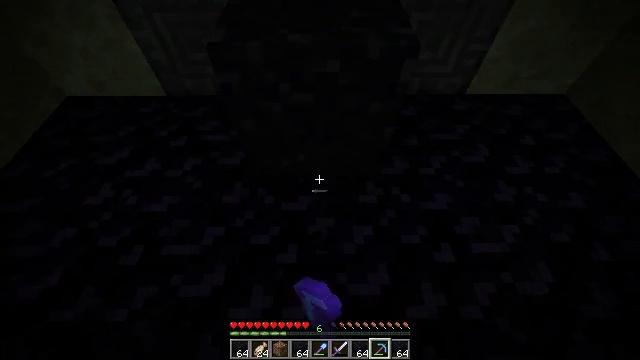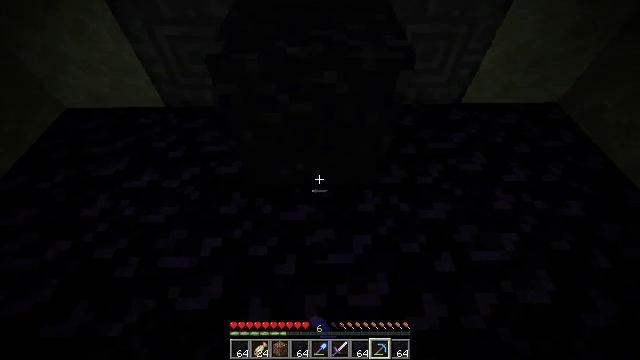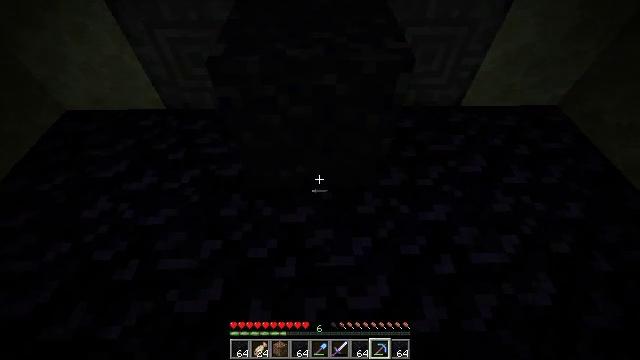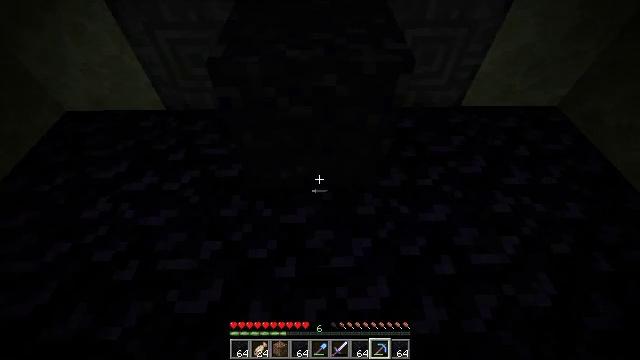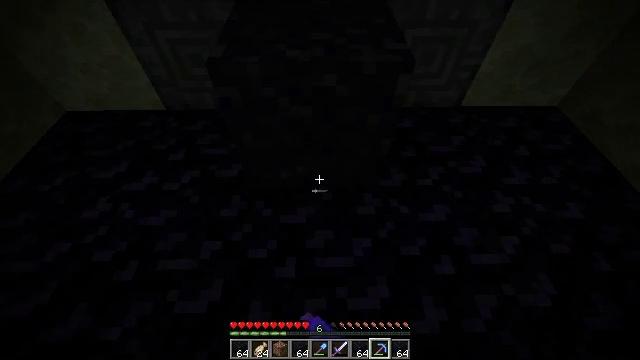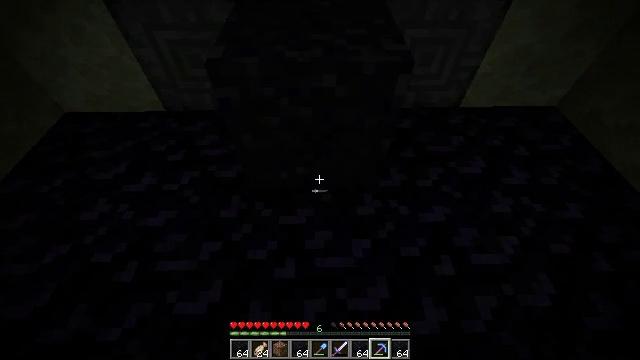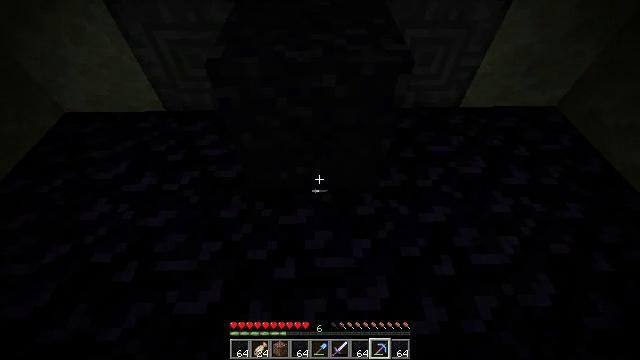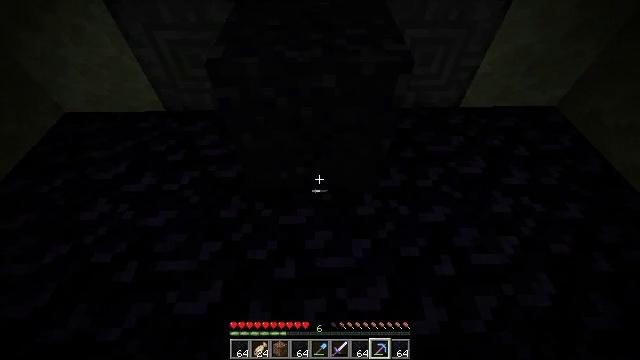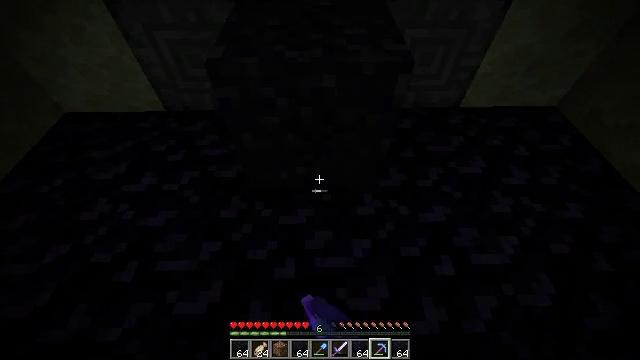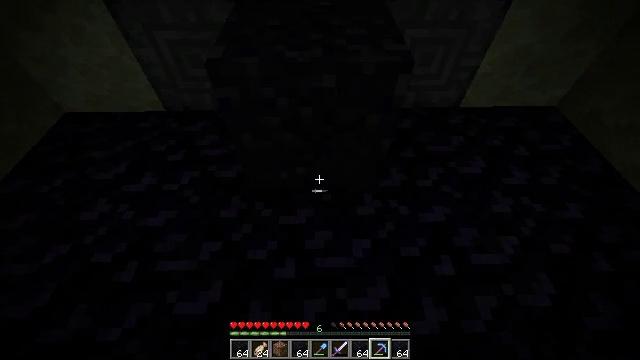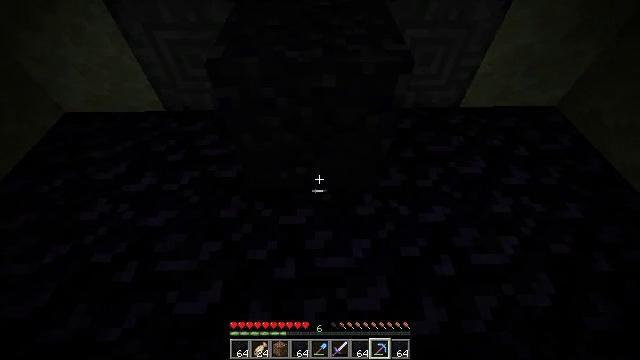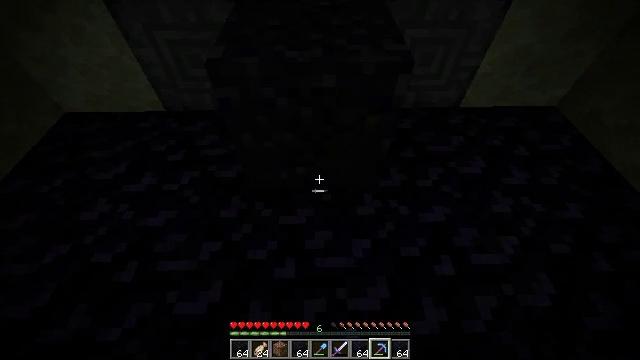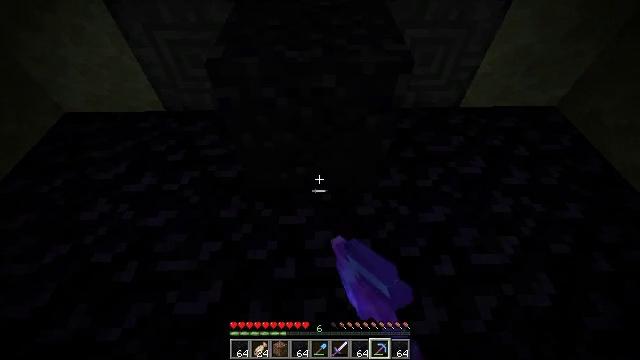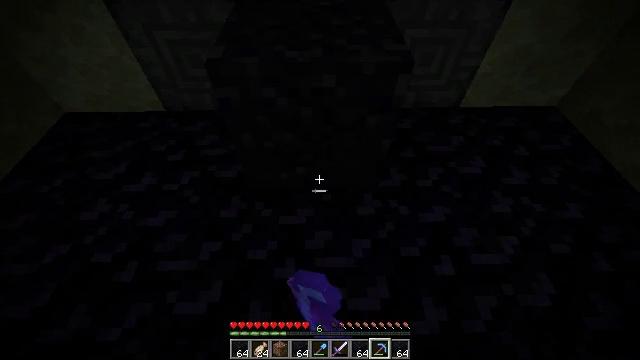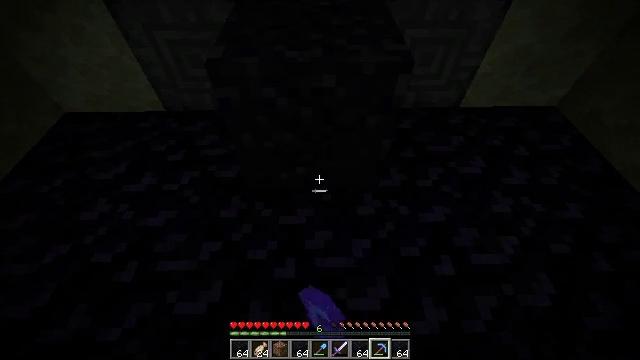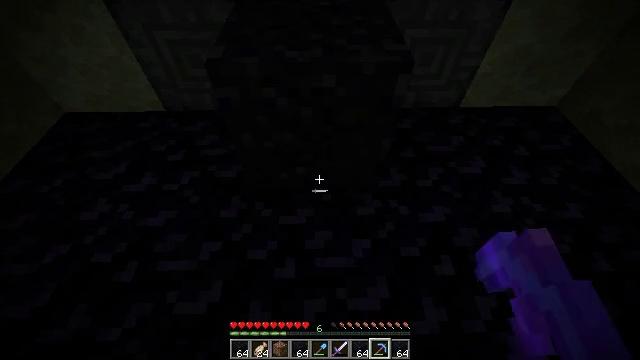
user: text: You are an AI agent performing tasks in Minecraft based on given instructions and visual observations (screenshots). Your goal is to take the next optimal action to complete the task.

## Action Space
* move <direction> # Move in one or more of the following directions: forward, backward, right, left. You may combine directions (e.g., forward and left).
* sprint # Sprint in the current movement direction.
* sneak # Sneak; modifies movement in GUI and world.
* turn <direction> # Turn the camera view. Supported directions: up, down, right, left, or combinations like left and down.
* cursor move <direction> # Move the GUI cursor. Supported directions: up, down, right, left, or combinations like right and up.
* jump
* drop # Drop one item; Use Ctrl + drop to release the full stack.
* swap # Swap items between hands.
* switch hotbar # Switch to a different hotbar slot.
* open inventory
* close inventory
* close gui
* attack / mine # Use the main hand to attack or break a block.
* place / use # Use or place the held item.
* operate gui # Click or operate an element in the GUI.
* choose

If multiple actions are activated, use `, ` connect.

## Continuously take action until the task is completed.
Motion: motion action
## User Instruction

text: Left click to mine black concrete powder.
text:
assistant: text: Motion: turn up
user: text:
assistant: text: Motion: no_op
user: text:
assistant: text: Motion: attack / mine
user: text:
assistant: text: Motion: attack / mine
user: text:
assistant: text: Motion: attack / mine
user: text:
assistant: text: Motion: attack / mine
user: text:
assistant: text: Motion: attack / mine
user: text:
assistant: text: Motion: attack / mine
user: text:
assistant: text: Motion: attack / mine
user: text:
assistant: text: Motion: attack / mine
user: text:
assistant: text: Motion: attack / mine
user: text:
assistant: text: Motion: attack / mine
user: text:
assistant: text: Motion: attack / mine
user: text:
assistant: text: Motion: attack / mine
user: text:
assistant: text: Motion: attack / mine
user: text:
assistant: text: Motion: attack / mine
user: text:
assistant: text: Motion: attack / mine
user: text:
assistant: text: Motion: attack / mine
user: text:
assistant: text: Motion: attack / mine
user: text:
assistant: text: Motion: no_op
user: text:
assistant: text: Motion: no_op
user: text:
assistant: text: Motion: attack / mine